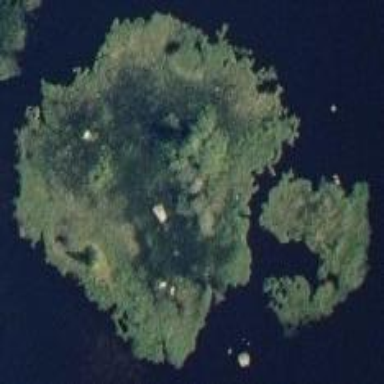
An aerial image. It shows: Islet.